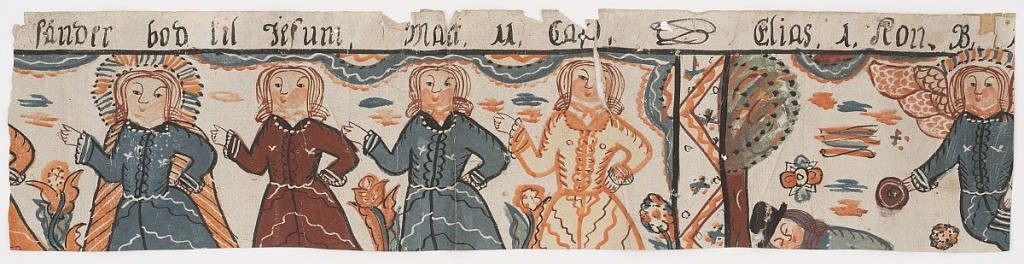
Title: Bonad
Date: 1775–1825
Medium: Hand painted on paper
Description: Contains two scenes: left scene contains Jesus or Christ with three men all standing, each with left hand on hip and raised right hand; right scene contains figure sleeping under tree with angel flying nearby, the name Elias is in the inscription above.  Narrow band of foreign characters across top.